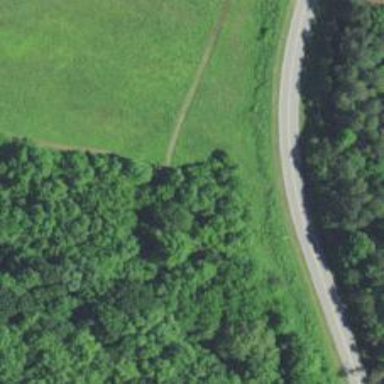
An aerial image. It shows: Path.